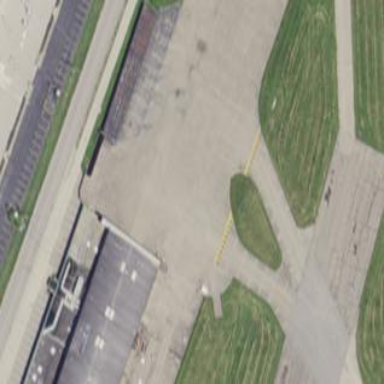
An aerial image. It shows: Apron at the airport.